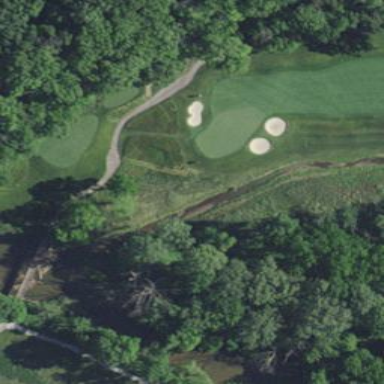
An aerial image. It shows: Area of rough grass used for golf.